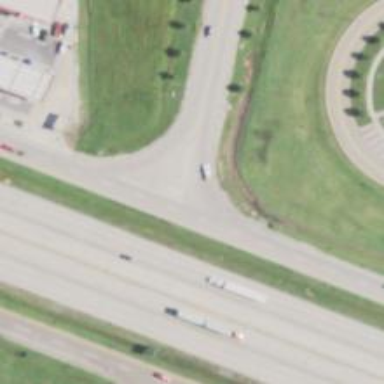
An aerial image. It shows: Secondary link road.